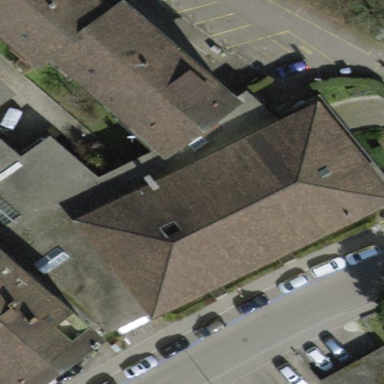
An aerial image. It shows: Building with hipped roof.